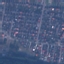
Land use / land cover: Residential